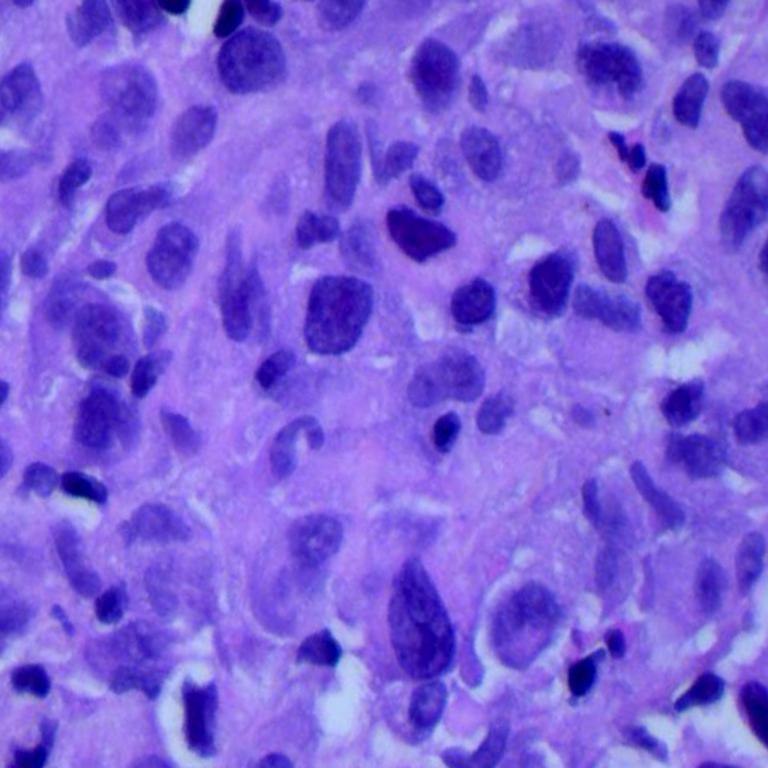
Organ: lung
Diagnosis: adenocarcinomas